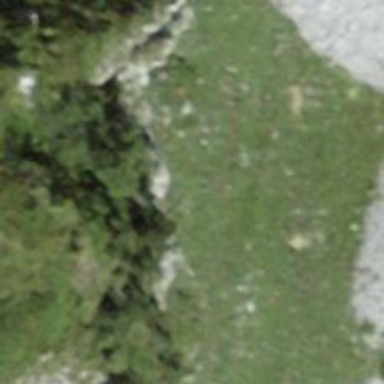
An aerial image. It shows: Cliff in nature.